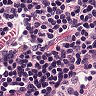
Metastatic tissue present: no